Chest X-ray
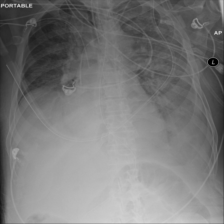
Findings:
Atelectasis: negative
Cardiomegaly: negative
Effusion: negative
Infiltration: negative
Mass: negative
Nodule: negative
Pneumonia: negative
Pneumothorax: negative
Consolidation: negative
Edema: negative
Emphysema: negative
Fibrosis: negative
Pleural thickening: negative
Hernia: negative